Question: I'm creating an html form that will allow a user to specify a variable-length number of fields to submit (fields added/removed client side via javascript).
I want to be able to deal with these submissions as a two dimensional array server side, something like:
'''
array(
array(
'venue_name' = 'venue 1',
'venue_description' => 'nighlife',
'venue_street_address' => '111 fake street'
....
),
array(
'venue_name' ...
)
);
'''

This is the form HTML I'm working with:
'''
<form>
<div style="border:1px solid white;">
<label>Venue Name:</label><br><input name="venue_name[]" type="text" /><br>
<label>Description:</label><br><input name="venue_desc[]" type="text" /><br>
<label>Street Address:</label><br><input name="venue_street_address[]" type="text" /><br>
<label>City:</label><br><input name="venue_city[]" type="text" /><br>
<label>State:</label><br><input name="venue_state[]" type="text" /><br>
<label>Zip:</label><br><input name="venue_zip[]" type="text" /><br>
</div>
<div style="border:1px solid white;">
<label>Venue Name:</label><br><input name="venue_name[]" type="text" /><br>
<label>Description:</label><br><input name="venue_desc[]" type="text" /><br>
<label>Street Address:</label><br><input name="venue_street_address[]" type="text" /><br>
<label>City:</label><br><input name="venue_city[]" type="text" /><br>
<label>State:</label><br><input name="venue_state[]" type="text" /><br>
<label>Zip:</label><br><input name="venue_zip[]" type="text" /><br>
</div>
</form>
'''
I use jQuery's .serialize() function to submit the form to my server via ajax, and this is how it arrives:
'''
team_name=team+wild&venue;_name[]=venue+1&venue;_desc[]=nighlife&venue;_street_address[]=111+Fake+Street&venue;_city[]=Boston&venue;_state[]=MA&venue;_zip[]=02115&venue;_name[]=venue+2&venue;_desc[]=desc&venue;_street_address[]=115+rake+street&venue;_city[]=Boston&venue;_state[]=MA&venue;_zip[]=03030
'''
How might I go about converting this submission string to an array in the format I'm looking for, and is this the best way to go about handling a situation such as this? (variable length sets of form fields)
'''
jQuery.ajax({
url: window.location,
type: 'post',
data: {
'vc_method': 'step_submit',
'fan_page_id': jQuery('#fan_page_id').html(),
'submit_data': jQuery(main_holder_body).find('form#setup_form').serialize()
},
cache: false,
dataType: 'json',
success: function(data, textStatus, jqXHR){
console.log(data);
}
});
'''
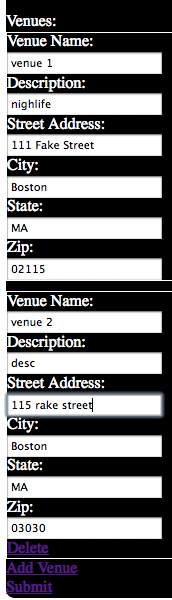
Answer: what you can try to do is:
for the first venue:
'''
name="data[0][venue_name]"
'''
for the second venue:
'''
name="data[1][venue_name]"
'''
:
try this:
'''
var data = {};
data.submit_data = jQuery(main_holder_body).find('form#setup_form').serializeArray();
data.vc_method = 'step_submit';
data.fan_page_id = jQuery('#fan_page_id').html();
data.fan_page_id = jQuery('#fan_page_id').html();
jQuery.ajax({
url: window.location,
type: 'POST',
data: data,
cache: false,
dataType: 'json',
success: function(data, textStatus, jqXHR){
console.log(data);
}
});
'''